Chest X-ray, PA view. Patient: 39 years old, sex M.
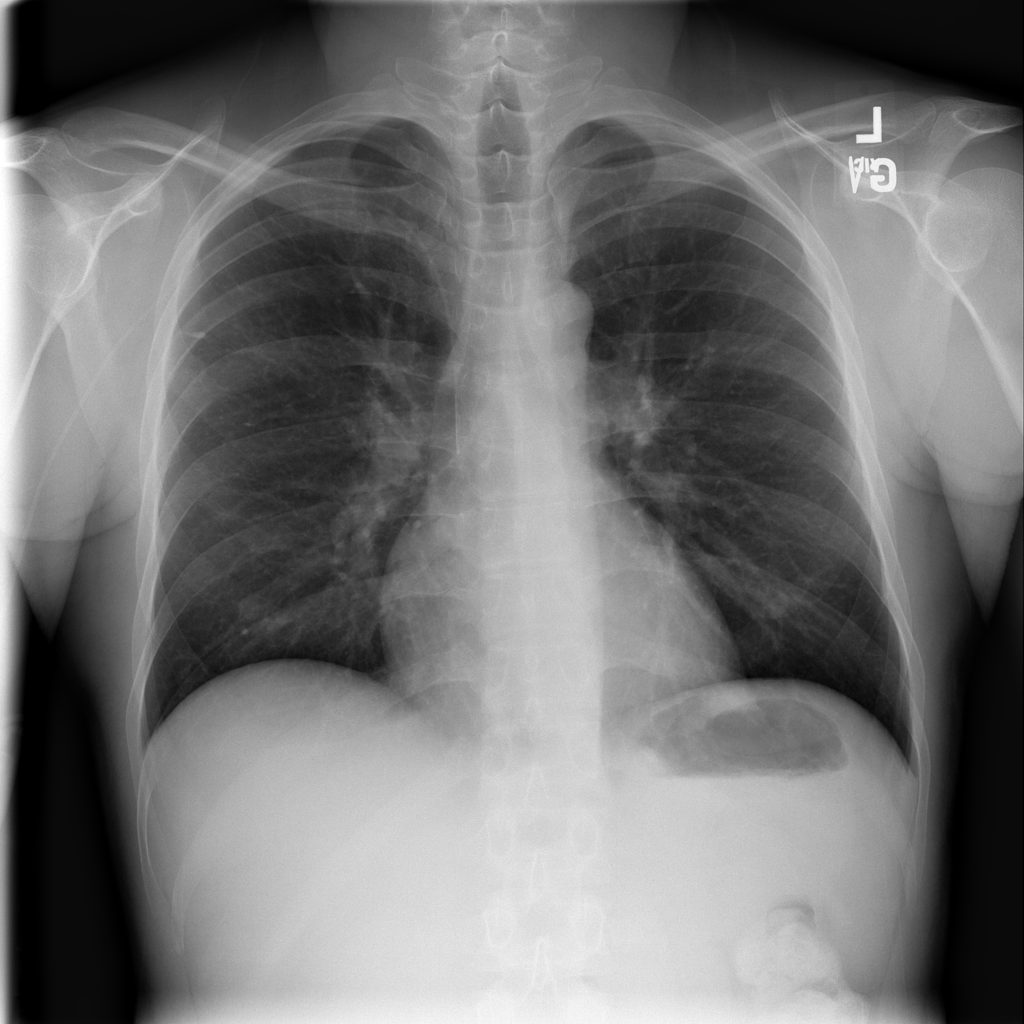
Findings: No Finding